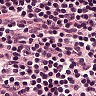
Metastatic tissue present: no